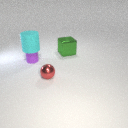
small purple rubber cylinder behind small red metal sphere